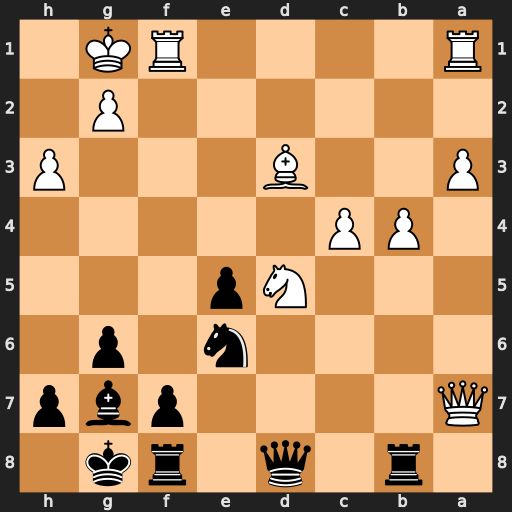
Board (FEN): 1r1q1rk1/Q4pbp/4n1p1/3Np3/1PP5/P2B3P/6P1/R4RK1
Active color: b
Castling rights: -
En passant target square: -
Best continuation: e4 Ne7+ Kh8